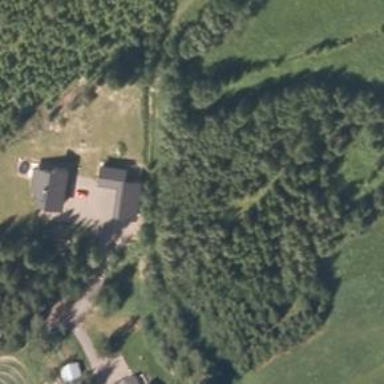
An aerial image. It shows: Forest area.